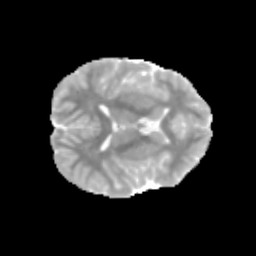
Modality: MD
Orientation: axial
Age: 11
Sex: male
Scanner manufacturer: siemens
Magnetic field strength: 3 T
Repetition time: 3.8 s
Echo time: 0.07 s